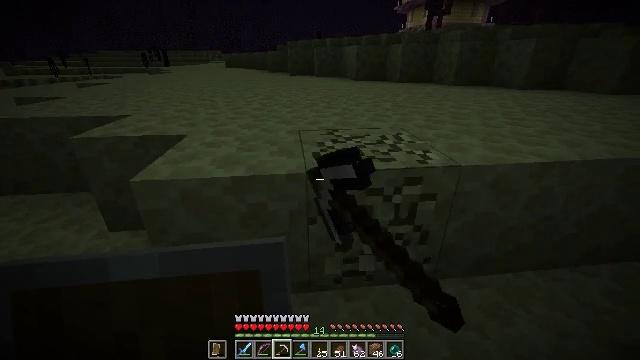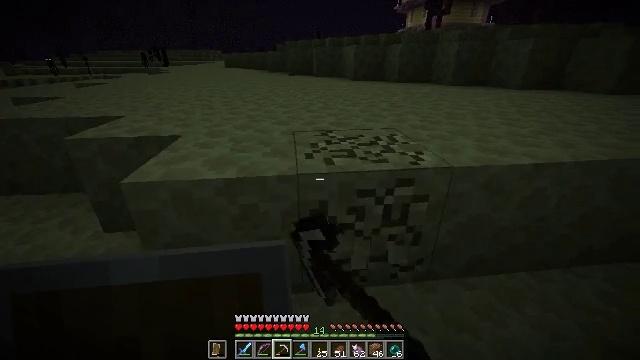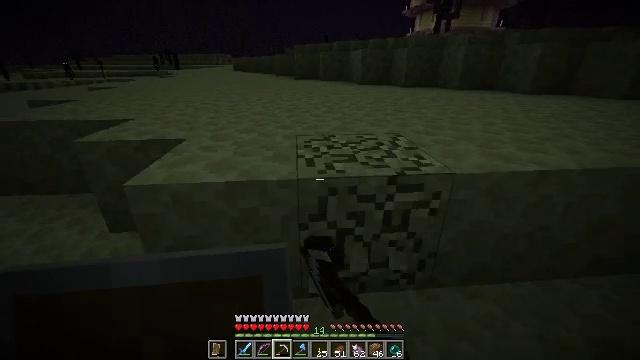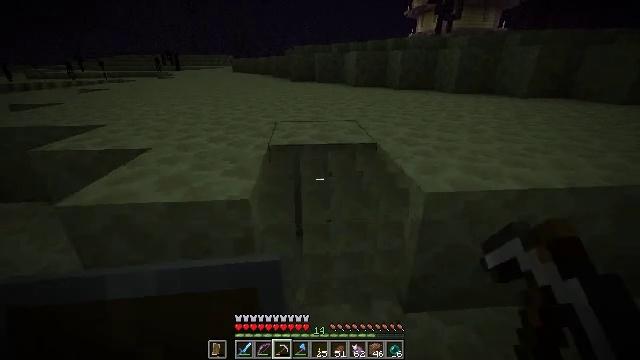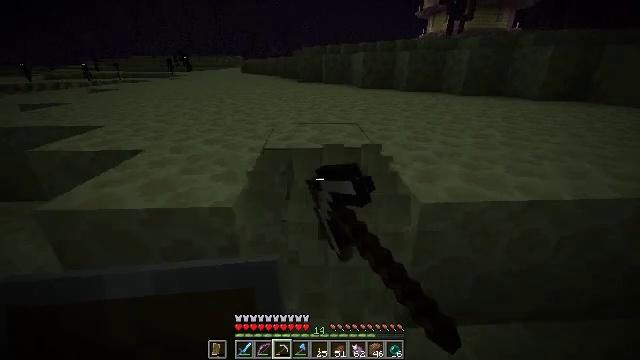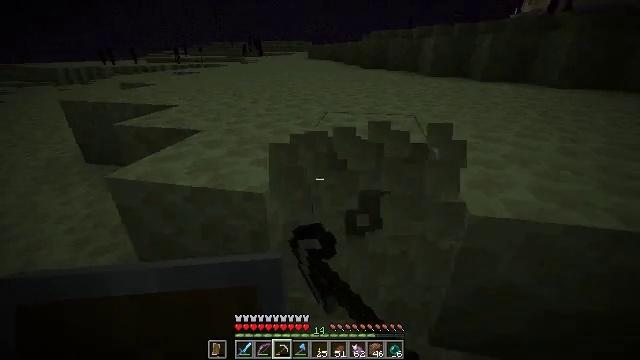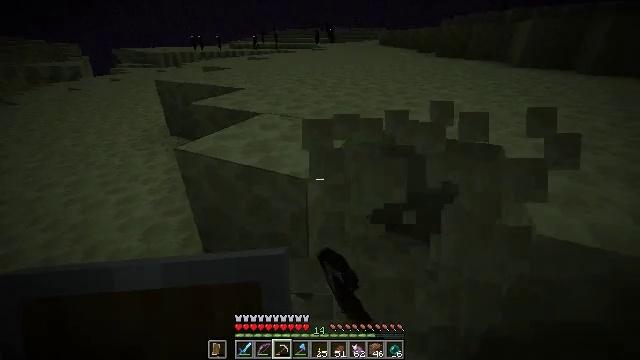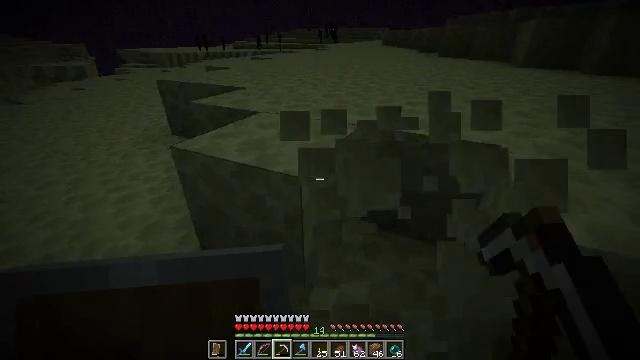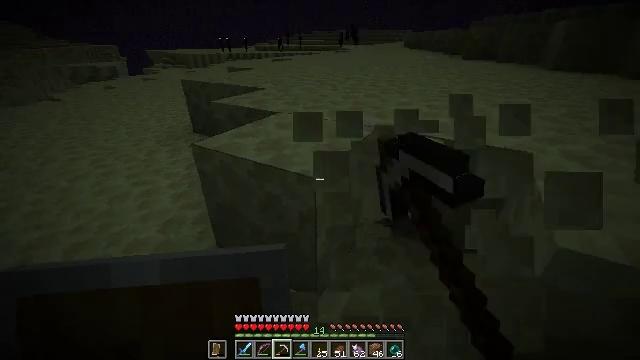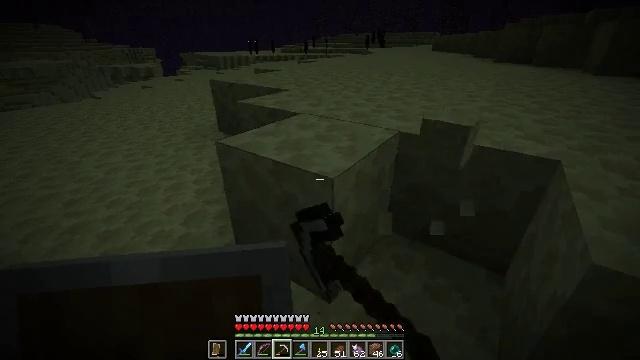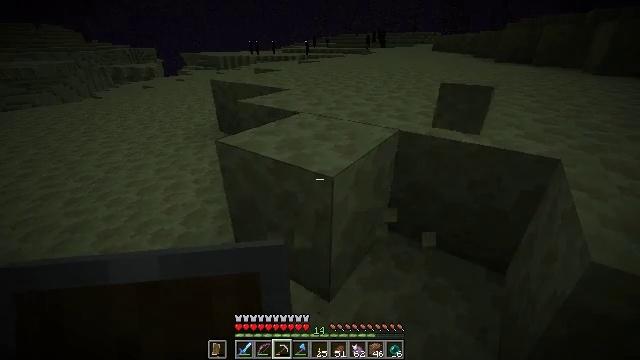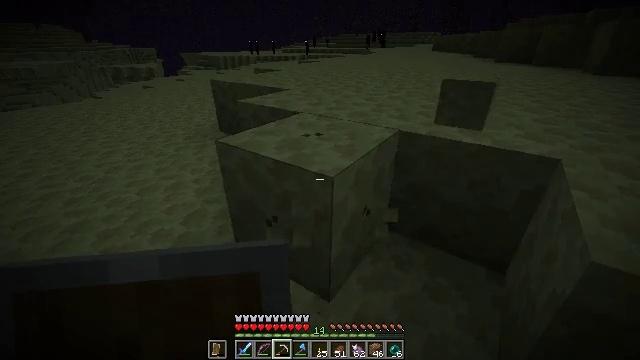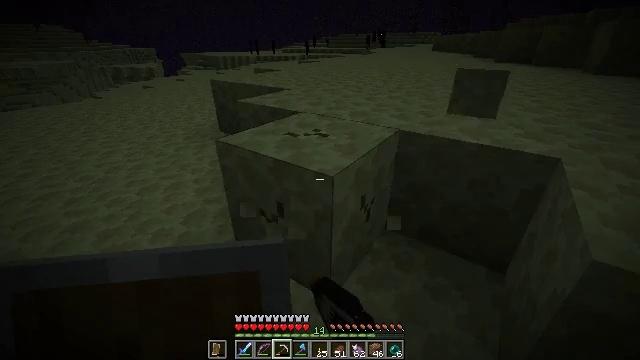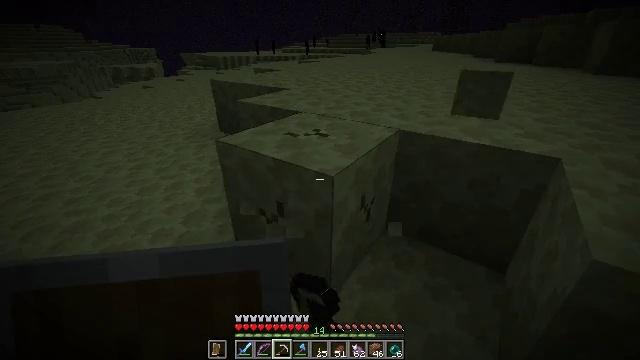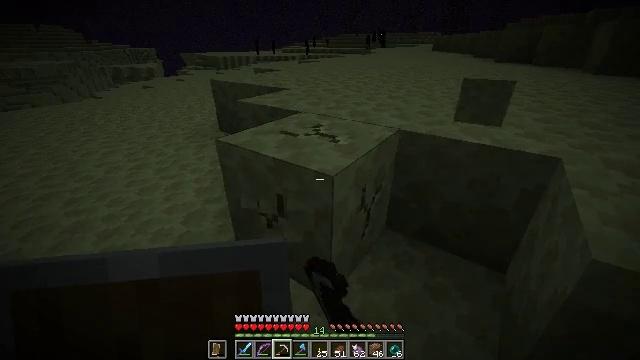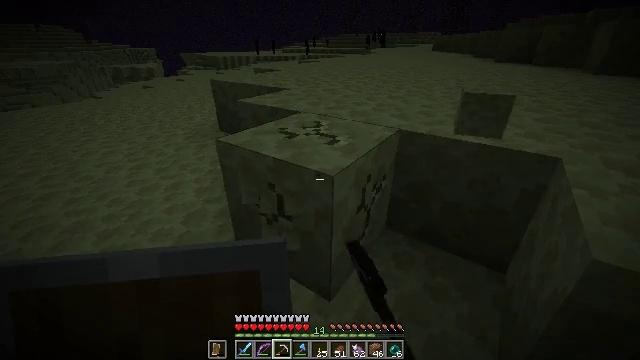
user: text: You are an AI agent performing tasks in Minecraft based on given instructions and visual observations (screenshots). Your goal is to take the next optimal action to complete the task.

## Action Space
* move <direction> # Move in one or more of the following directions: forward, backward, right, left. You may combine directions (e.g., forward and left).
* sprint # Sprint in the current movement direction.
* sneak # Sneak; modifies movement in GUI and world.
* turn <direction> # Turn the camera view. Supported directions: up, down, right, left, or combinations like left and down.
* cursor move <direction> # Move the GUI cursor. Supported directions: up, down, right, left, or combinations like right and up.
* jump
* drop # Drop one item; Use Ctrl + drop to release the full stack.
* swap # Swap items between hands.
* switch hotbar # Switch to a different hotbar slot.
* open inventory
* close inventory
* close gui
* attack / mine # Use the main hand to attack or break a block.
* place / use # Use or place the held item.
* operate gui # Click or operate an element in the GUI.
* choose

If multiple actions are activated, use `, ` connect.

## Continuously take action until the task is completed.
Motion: motion action
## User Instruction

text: Dig the end stone for building materials.
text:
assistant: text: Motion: move right, attack / mine
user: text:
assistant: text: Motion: move forward and move right, turn left, attack / mine
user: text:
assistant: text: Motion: move forward and move right, attack / mine
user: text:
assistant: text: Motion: move forward and move right, turn left, attack / mine
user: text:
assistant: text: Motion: turn left and down, attack / mine
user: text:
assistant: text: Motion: turn left and down, attack / mine
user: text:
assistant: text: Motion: attack / mine
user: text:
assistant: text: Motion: turn left, attack / mine
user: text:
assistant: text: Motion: turn left, attack / mine
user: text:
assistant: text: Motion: attack / mine
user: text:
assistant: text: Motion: attack / mine
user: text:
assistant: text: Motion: attack / mine
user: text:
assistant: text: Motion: attack / mine
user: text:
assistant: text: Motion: attack / mine
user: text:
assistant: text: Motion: attack / mine
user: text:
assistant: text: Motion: attack / mine
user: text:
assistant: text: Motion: attack / mine
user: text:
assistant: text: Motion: attack / mine
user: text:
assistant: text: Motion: attack / mine
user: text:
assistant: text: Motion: attack / mine
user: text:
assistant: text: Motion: attack / mine
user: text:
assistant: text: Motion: attack / mine
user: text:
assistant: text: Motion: attack / mine
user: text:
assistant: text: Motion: attack / mine
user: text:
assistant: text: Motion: attack / mine
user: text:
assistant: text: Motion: attack / mine
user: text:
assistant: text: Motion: turn right, attack / mine
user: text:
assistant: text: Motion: turn right and up, attack / mine
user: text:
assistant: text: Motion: turn right and up, attack / mine
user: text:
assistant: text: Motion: turn right, attack / mine